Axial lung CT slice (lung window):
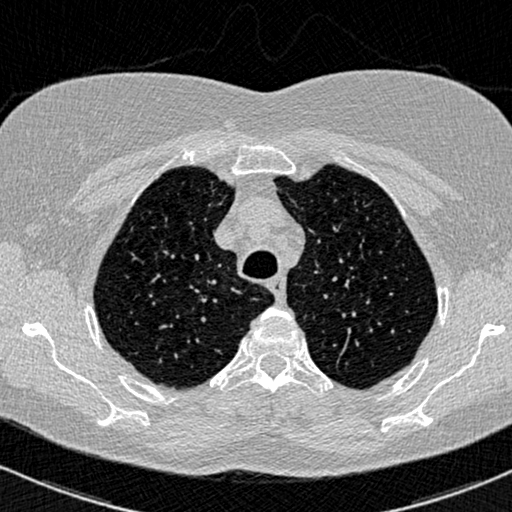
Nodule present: no